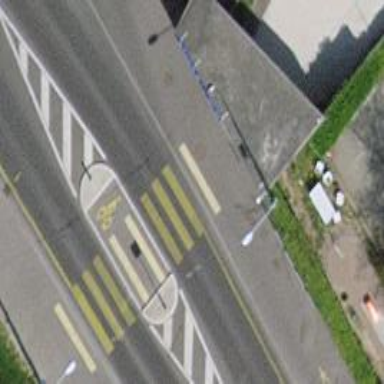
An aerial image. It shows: Tertiary road with asphalt surface and trolley wires.